Interaction volume radius: 5 \u00c5
Interaction volume height: 10 \u00c5
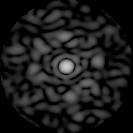
Disorder parameter: 0.7759